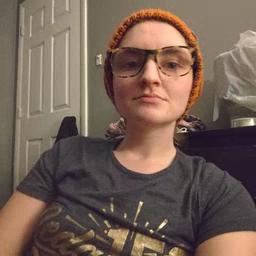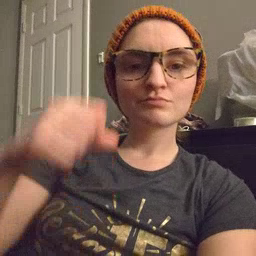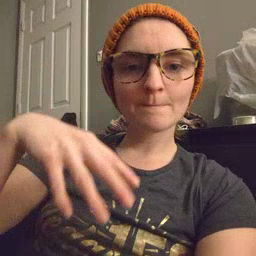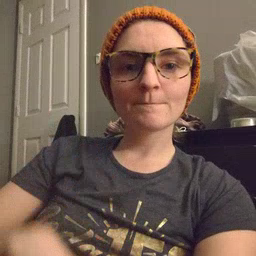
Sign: drop